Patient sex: M
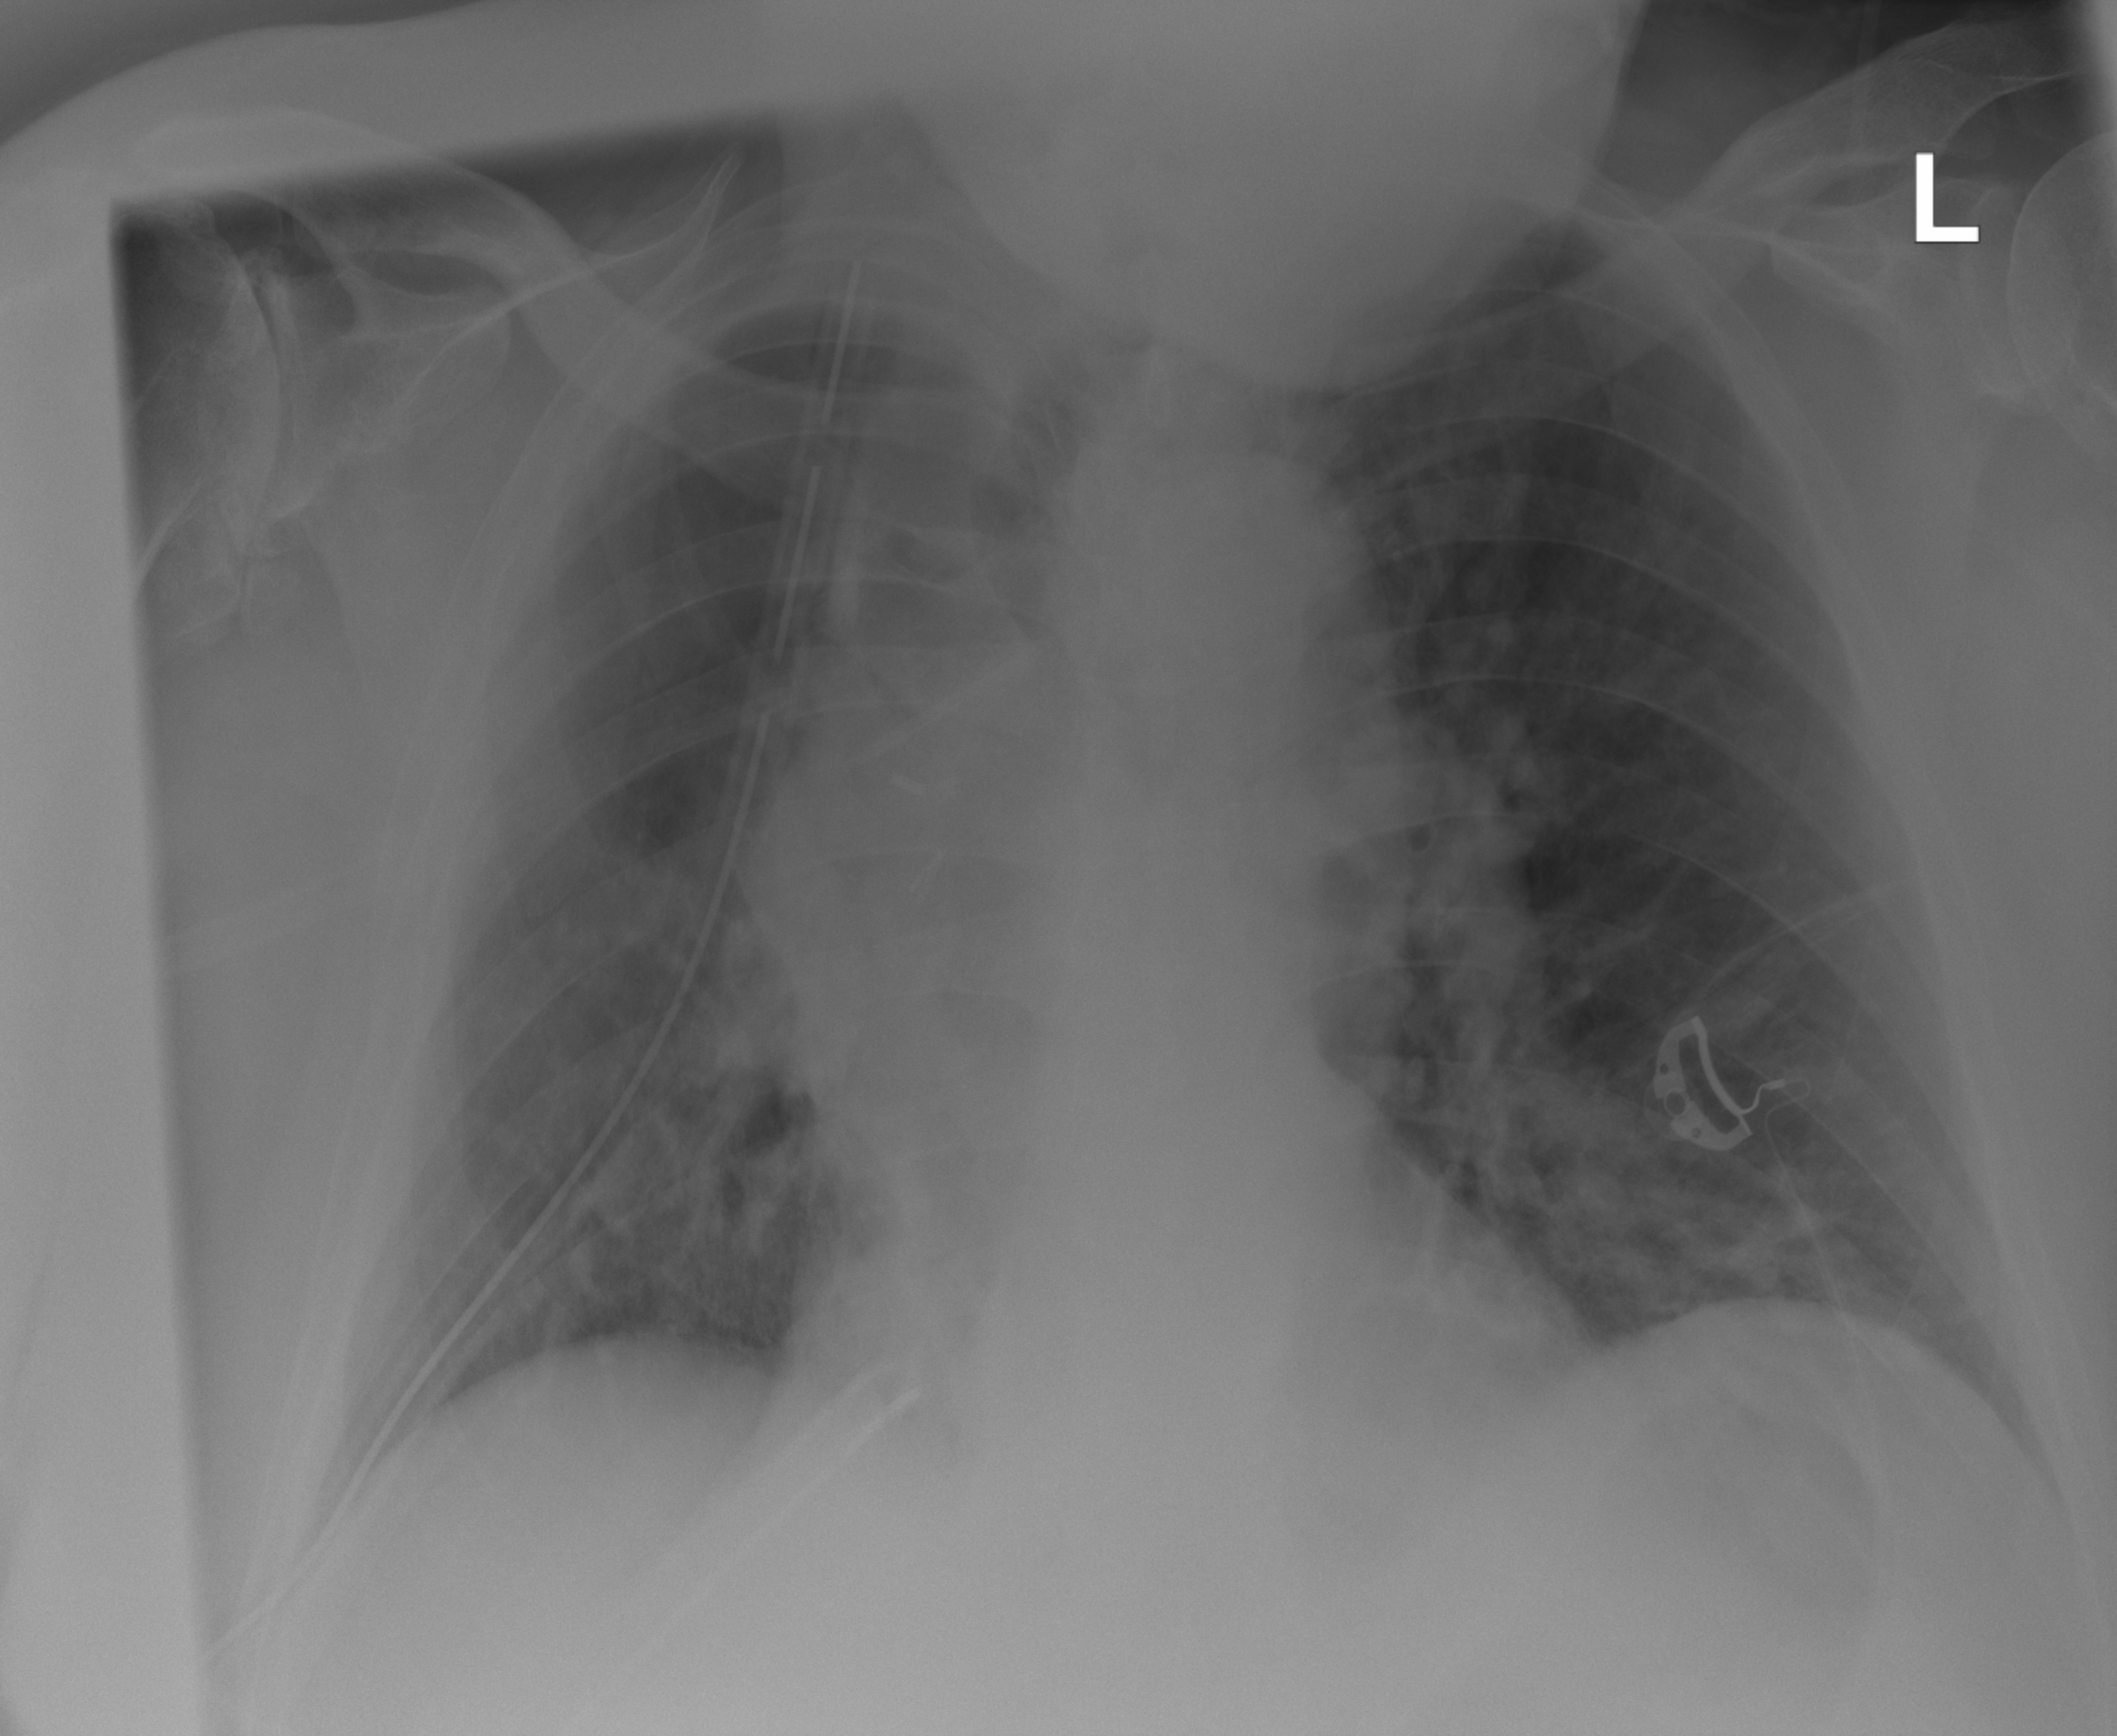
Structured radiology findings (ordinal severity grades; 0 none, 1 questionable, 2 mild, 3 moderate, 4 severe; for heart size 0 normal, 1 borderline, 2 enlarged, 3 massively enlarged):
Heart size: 2
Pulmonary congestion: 1
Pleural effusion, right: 0
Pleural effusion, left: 0
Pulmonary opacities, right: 2
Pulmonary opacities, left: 1
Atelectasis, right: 2
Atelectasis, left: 0